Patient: sex F, age 70
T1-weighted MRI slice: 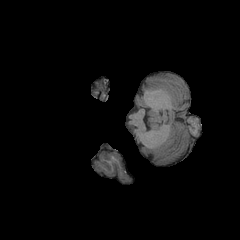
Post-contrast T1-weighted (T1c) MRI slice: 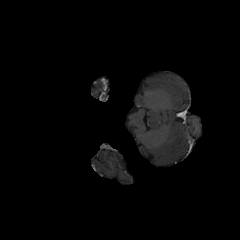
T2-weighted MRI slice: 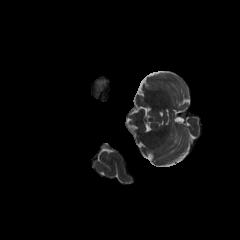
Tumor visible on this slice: no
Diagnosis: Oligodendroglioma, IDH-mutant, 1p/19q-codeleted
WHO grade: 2